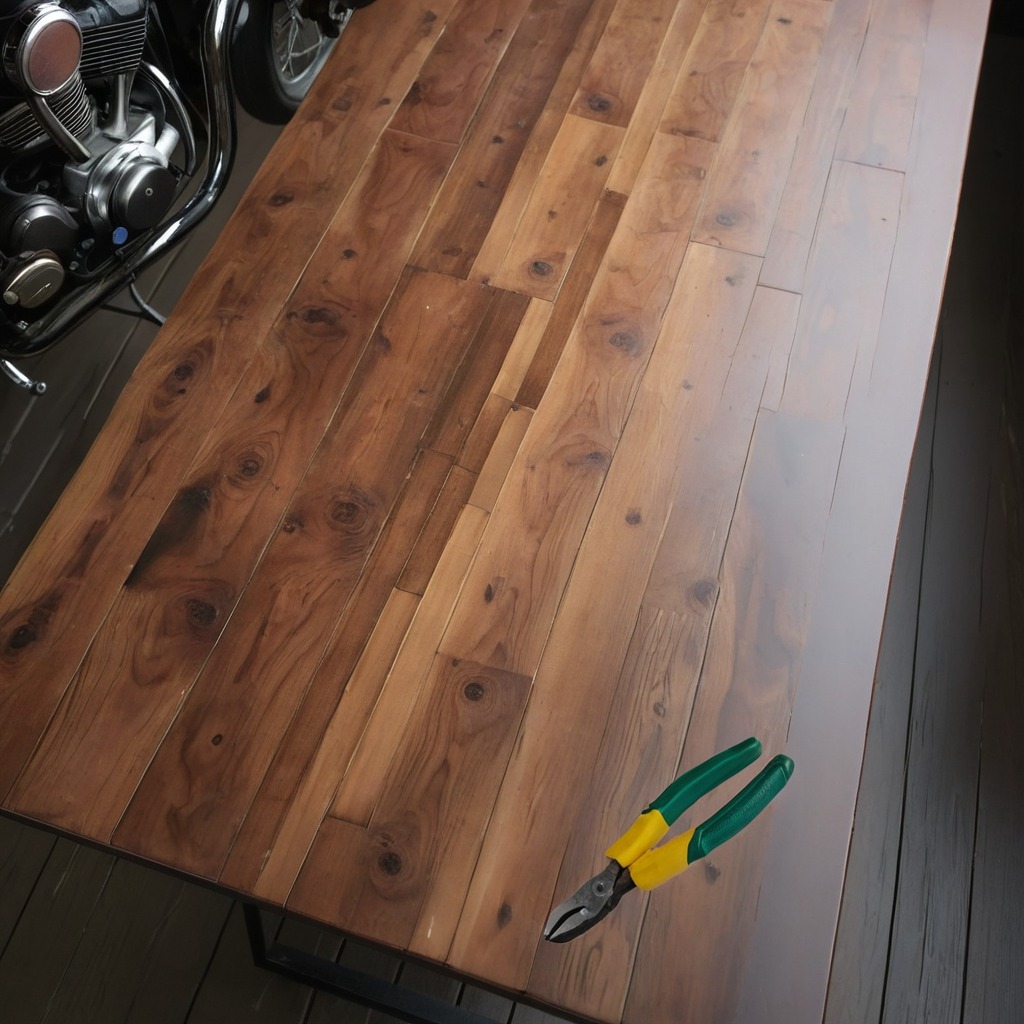
A plier lies on the oil-spilled wooden table in a vintage motorcycle garage.